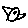
Label: bird